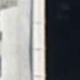
Vehicle type: Motorcycle